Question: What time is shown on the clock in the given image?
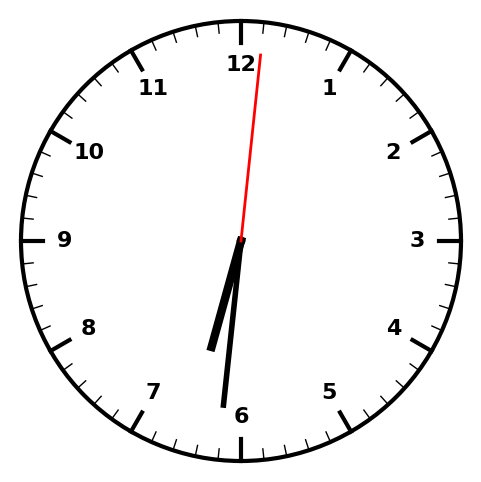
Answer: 06:31:01